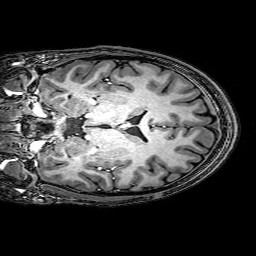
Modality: T1w
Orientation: coronal
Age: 21
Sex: male
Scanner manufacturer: philips
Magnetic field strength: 3 T
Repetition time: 0.009 s
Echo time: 0.0035 s